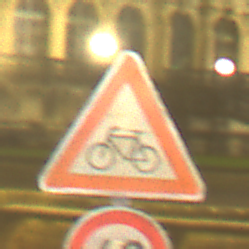
Verkehrszeichen: RadverkehrRechts
Zusatzzeichen unten: Geschwindigkeit40
Umgebung: Outdoor, Urban
Tageszeit: Night
Wetter: Overcast
Licht: Artificial
Jahreszeit: NotSpecified
Kontrast: HighContrast